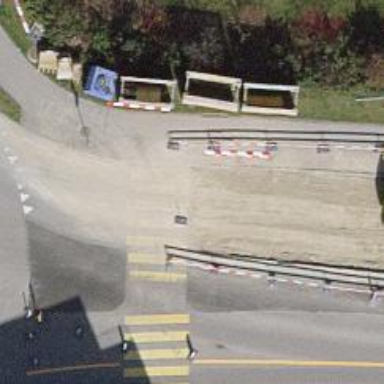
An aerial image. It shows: Uncontrolled zebra crossing on the road.